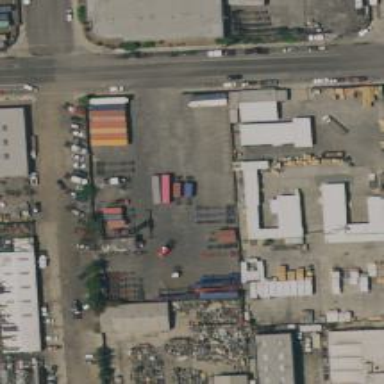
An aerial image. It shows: Blocked service alley.